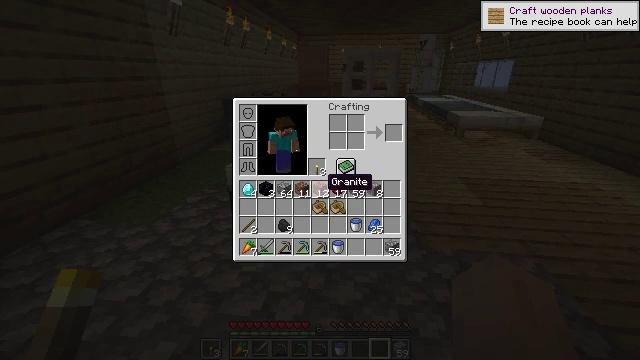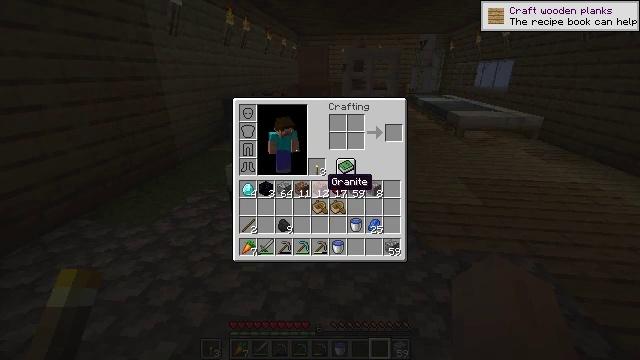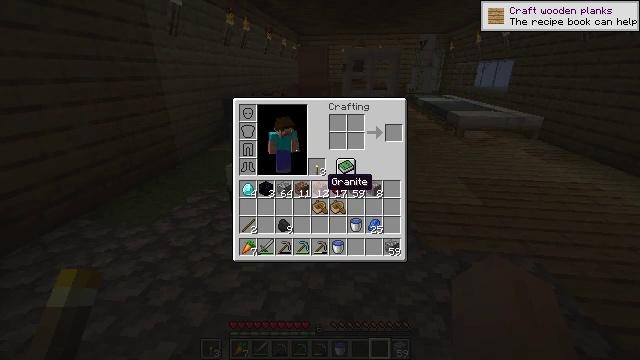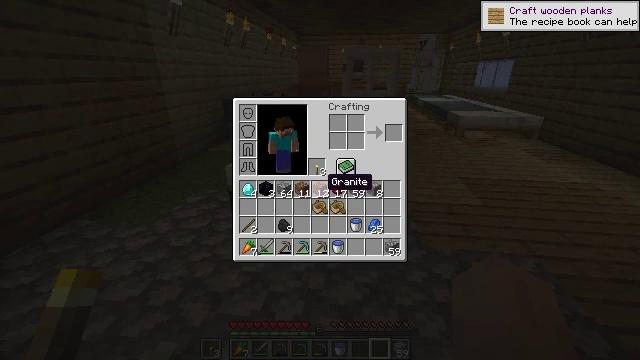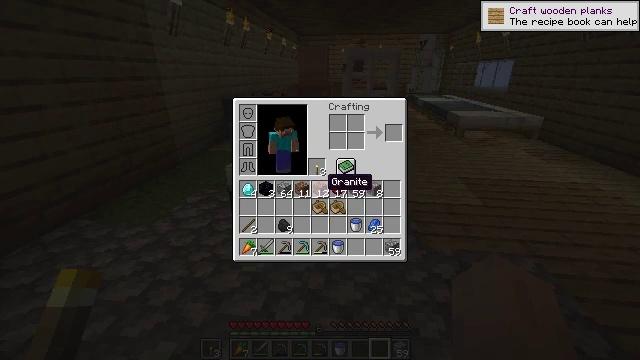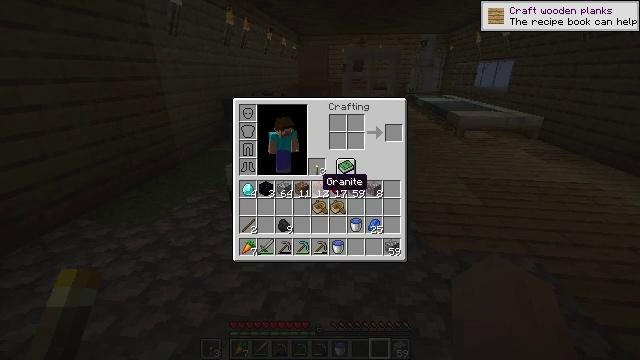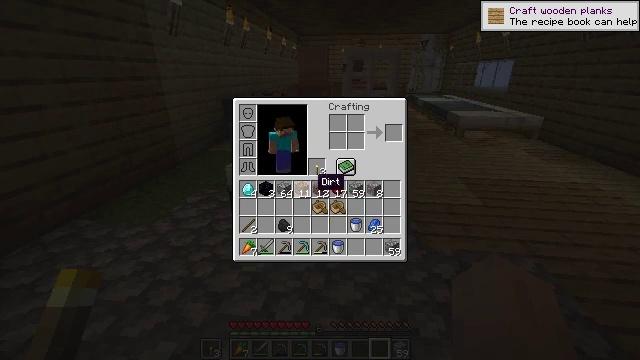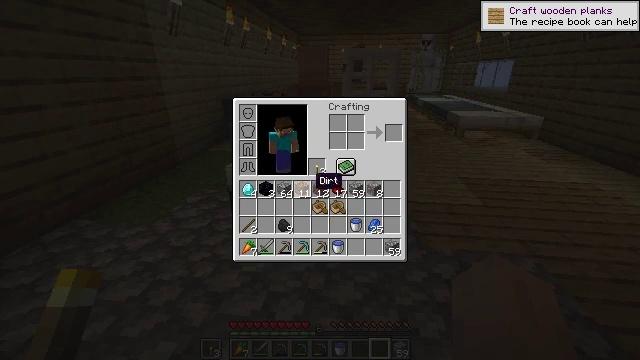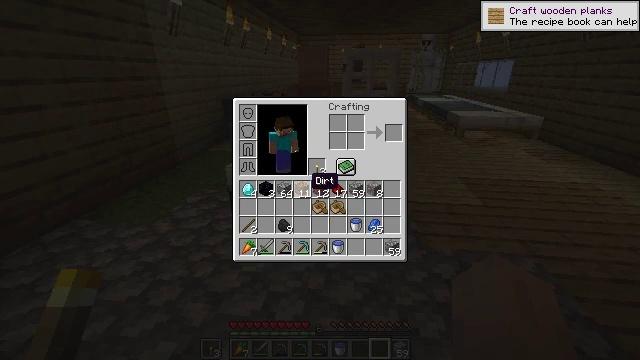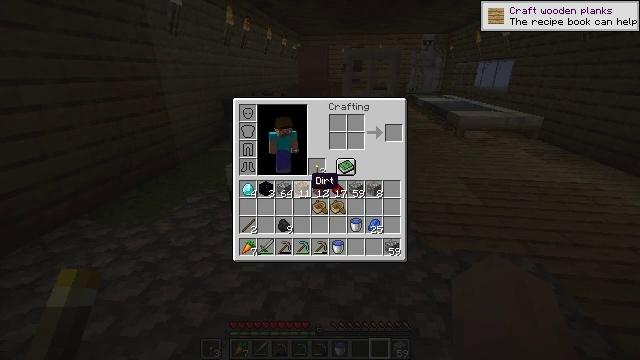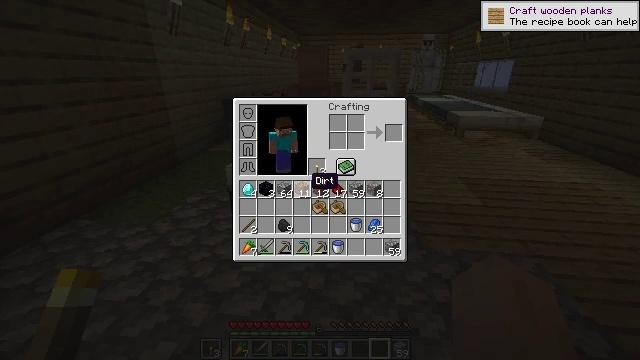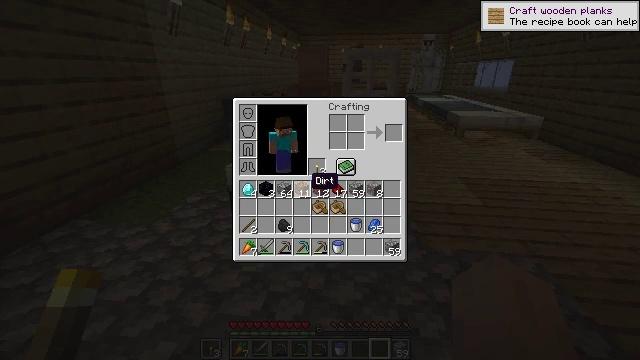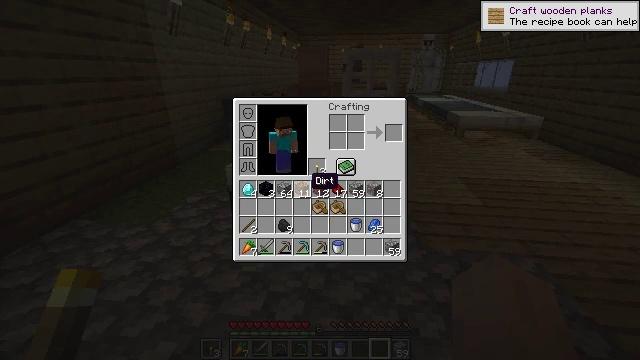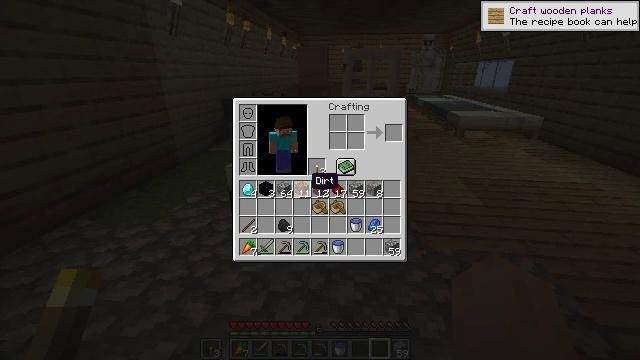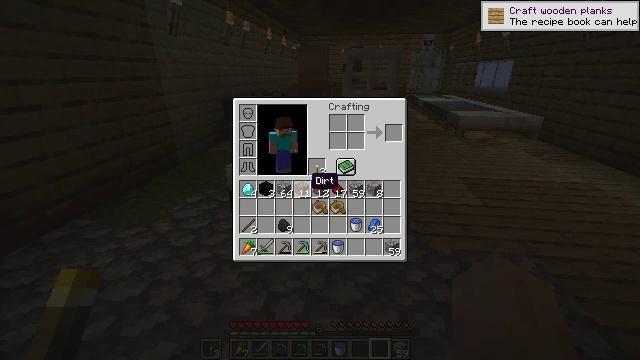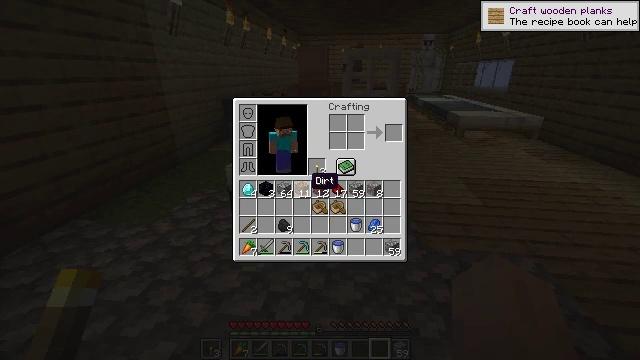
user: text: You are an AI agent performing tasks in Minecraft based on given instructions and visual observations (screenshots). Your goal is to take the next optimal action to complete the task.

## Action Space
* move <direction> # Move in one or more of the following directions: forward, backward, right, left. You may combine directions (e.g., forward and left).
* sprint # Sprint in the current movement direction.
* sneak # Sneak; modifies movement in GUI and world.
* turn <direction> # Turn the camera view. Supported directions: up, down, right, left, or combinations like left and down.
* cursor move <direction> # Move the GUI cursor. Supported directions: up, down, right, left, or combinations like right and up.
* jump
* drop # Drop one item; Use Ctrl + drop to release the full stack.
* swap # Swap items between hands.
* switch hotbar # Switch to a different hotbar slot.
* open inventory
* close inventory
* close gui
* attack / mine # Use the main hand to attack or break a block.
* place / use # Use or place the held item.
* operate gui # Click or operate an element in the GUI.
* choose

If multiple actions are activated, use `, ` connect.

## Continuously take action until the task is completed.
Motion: motion action
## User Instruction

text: Use diamonds and a stick to craft a diamond sword.
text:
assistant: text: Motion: no_op
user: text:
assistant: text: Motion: no_op
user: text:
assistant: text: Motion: no_op
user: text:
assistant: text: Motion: no_op
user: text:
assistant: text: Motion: no_op
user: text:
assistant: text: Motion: no_op
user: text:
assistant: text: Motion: no_op
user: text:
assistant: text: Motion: no_op
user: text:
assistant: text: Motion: no_op
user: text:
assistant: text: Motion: no_op
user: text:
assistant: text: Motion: no_op
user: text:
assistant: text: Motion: no_op
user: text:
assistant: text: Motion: no_op
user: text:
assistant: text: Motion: no_op
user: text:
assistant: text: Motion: no_op
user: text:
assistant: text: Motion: no_op
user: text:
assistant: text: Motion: no_op
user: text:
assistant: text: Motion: cursor move left
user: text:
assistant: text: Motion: cursor move left
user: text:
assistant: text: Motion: no_op
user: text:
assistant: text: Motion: no_op
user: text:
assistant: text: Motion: no_op
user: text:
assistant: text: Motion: no_op
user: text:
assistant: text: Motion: no_op
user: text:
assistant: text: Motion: no_op
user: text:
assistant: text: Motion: no_op
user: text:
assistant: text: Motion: no_op
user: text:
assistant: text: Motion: no_op
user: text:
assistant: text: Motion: no_op
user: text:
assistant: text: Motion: no_op